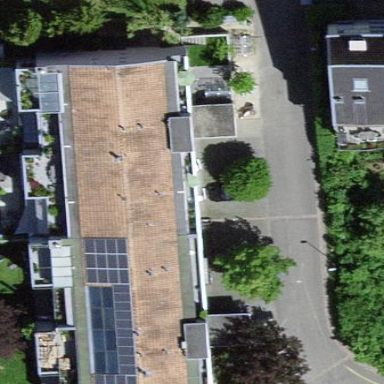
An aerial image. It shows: Terrace building.